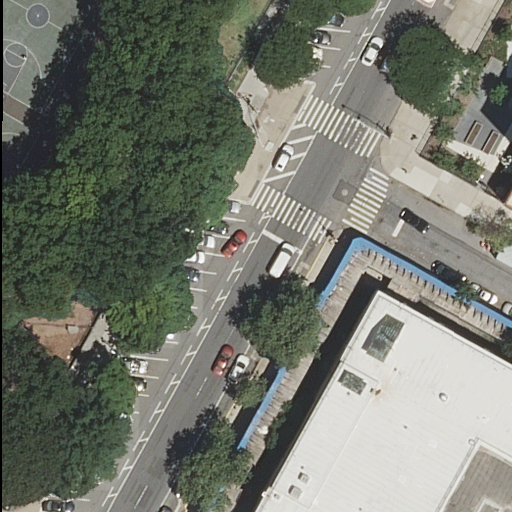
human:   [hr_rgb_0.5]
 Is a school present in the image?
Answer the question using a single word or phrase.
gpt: yes

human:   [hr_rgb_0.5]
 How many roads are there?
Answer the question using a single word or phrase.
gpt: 4

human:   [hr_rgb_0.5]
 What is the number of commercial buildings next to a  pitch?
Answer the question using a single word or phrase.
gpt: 0

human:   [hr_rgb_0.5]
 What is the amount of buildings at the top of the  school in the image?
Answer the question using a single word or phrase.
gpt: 1

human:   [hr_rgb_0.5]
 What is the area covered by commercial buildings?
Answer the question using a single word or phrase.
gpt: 0m2

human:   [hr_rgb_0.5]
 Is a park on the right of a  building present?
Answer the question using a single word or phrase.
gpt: yes

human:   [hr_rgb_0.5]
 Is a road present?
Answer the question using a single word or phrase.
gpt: yes

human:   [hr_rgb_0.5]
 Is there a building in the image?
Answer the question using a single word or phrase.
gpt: yes

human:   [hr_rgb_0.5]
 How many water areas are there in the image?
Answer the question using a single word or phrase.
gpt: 0

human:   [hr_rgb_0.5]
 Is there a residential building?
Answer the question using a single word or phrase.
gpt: yes

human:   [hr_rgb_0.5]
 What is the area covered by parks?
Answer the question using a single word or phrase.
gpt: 90m2

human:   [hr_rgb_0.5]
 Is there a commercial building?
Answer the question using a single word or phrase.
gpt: no

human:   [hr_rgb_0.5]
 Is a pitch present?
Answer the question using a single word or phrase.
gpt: yes

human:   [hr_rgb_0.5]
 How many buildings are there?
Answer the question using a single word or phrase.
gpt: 2

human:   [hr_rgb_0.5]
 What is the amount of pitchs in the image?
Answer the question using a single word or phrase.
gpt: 2

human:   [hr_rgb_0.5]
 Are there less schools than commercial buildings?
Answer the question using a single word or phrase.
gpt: no

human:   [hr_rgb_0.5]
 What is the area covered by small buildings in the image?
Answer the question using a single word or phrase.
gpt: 0m2

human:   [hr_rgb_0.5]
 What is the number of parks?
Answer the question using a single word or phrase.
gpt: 1

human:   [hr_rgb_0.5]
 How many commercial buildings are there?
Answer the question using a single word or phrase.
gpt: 0

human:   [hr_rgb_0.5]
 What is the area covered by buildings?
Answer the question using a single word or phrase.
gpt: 1582m2

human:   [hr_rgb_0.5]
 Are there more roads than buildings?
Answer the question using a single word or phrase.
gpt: yes

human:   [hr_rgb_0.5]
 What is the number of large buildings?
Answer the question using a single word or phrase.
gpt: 1

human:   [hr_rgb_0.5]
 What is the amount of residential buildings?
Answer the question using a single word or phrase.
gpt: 1

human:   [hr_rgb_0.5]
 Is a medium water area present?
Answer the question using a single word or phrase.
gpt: no

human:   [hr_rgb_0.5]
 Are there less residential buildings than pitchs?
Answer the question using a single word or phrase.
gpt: yes

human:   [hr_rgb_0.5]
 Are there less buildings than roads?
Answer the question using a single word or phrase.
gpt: yes

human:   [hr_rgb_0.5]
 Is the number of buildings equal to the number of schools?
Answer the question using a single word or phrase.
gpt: no

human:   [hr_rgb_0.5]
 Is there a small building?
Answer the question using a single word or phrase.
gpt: yes

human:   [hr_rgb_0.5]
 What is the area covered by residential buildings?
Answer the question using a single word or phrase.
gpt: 1581m2

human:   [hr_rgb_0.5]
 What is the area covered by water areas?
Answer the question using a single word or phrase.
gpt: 0m2

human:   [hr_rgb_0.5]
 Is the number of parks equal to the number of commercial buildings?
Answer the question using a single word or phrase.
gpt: no

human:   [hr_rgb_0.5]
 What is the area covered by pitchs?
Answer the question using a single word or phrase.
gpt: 328m2

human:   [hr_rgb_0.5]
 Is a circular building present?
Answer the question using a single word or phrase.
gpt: no

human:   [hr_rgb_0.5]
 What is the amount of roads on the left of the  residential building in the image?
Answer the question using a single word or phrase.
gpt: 2

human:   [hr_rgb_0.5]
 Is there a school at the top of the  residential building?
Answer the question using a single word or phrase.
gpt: no

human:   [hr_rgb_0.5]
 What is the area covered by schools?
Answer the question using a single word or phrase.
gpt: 1581m2

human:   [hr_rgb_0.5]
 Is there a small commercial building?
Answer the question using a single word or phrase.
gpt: no

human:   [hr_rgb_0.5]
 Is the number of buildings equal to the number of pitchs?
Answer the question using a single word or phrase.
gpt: yes

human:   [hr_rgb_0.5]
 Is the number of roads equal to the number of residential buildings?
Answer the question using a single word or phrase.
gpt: no

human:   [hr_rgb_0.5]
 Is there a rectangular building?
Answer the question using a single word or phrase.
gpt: yes

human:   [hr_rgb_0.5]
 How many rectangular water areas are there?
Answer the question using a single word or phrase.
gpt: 0

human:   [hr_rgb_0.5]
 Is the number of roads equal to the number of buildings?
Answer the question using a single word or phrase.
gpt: no

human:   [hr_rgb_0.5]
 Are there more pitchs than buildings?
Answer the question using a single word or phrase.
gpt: no

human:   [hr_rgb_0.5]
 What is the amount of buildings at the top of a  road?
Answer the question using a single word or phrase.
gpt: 1

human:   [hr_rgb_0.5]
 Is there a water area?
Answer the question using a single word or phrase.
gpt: no

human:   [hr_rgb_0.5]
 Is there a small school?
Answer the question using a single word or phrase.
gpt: no

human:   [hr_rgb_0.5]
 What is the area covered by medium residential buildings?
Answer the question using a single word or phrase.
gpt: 0m2

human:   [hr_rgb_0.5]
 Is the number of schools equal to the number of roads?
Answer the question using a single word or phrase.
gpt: no

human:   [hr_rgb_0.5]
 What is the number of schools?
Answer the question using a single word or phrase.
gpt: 1

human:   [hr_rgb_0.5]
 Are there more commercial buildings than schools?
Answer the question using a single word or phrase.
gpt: no

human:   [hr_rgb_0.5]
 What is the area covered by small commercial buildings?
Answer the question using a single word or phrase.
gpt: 0m2

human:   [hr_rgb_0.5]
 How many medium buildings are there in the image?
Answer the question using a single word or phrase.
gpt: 0

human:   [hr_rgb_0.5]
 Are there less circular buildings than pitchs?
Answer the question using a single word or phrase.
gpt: yes

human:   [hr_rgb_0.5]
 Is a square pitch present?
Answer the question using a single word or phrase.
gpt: no

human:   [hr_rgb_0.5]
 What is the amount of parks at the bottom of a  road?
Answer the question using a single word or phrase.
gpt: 0

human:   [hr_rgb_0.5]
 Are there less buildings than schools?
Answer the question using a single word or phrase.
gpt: no

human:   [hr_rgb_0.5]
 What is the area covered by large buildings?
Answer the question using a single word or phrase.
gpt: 1581m2

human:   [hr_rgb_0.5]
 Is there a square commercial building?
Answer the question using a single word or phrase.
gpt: no

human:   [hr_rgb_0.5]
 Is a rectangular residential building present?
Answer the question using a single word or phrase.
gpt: yes

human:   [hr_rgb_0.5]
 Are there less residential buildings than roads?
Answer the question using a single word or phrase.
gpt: yes

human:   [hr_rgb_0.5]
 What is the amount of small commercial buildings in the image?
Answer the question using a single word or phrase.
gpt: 0

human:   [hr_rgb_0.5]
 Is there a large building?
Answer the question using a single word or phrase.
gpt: yes

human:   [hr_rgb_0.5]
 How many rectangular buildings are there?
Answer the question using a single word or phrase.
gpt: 1

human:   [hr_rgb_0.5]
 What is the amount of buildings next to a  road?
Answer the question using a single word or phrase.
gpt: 2